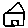
Label: house